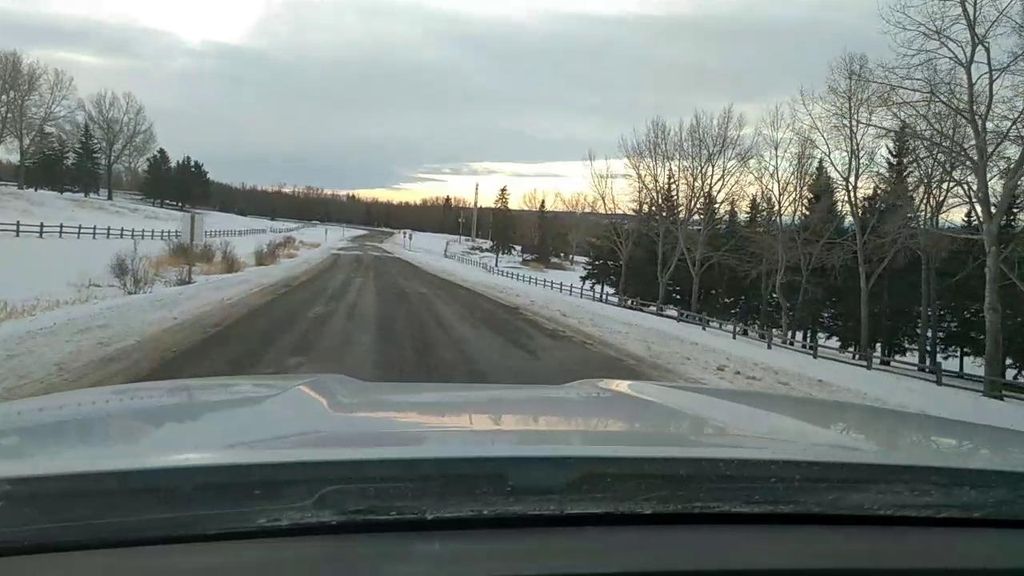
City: calgary